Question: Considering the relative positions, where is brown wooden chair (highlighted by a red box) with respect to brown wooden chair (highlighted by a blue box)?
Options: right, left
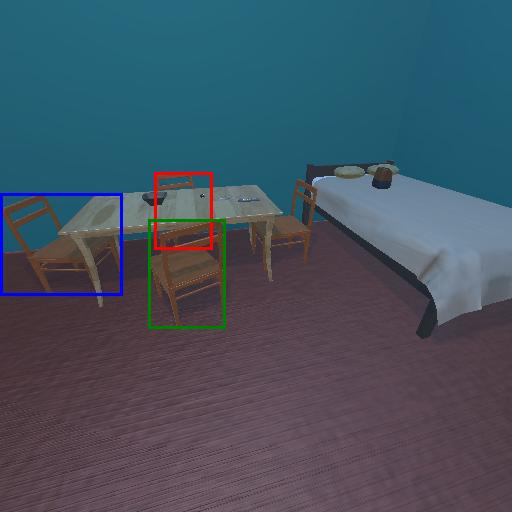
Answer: right